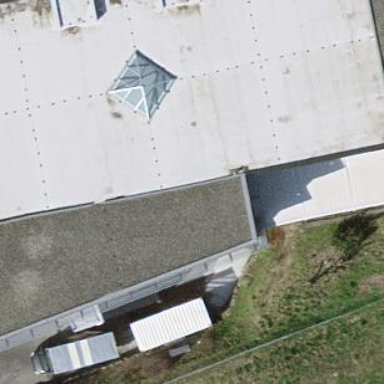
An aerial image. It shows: Building with furniture shop.